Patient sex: F
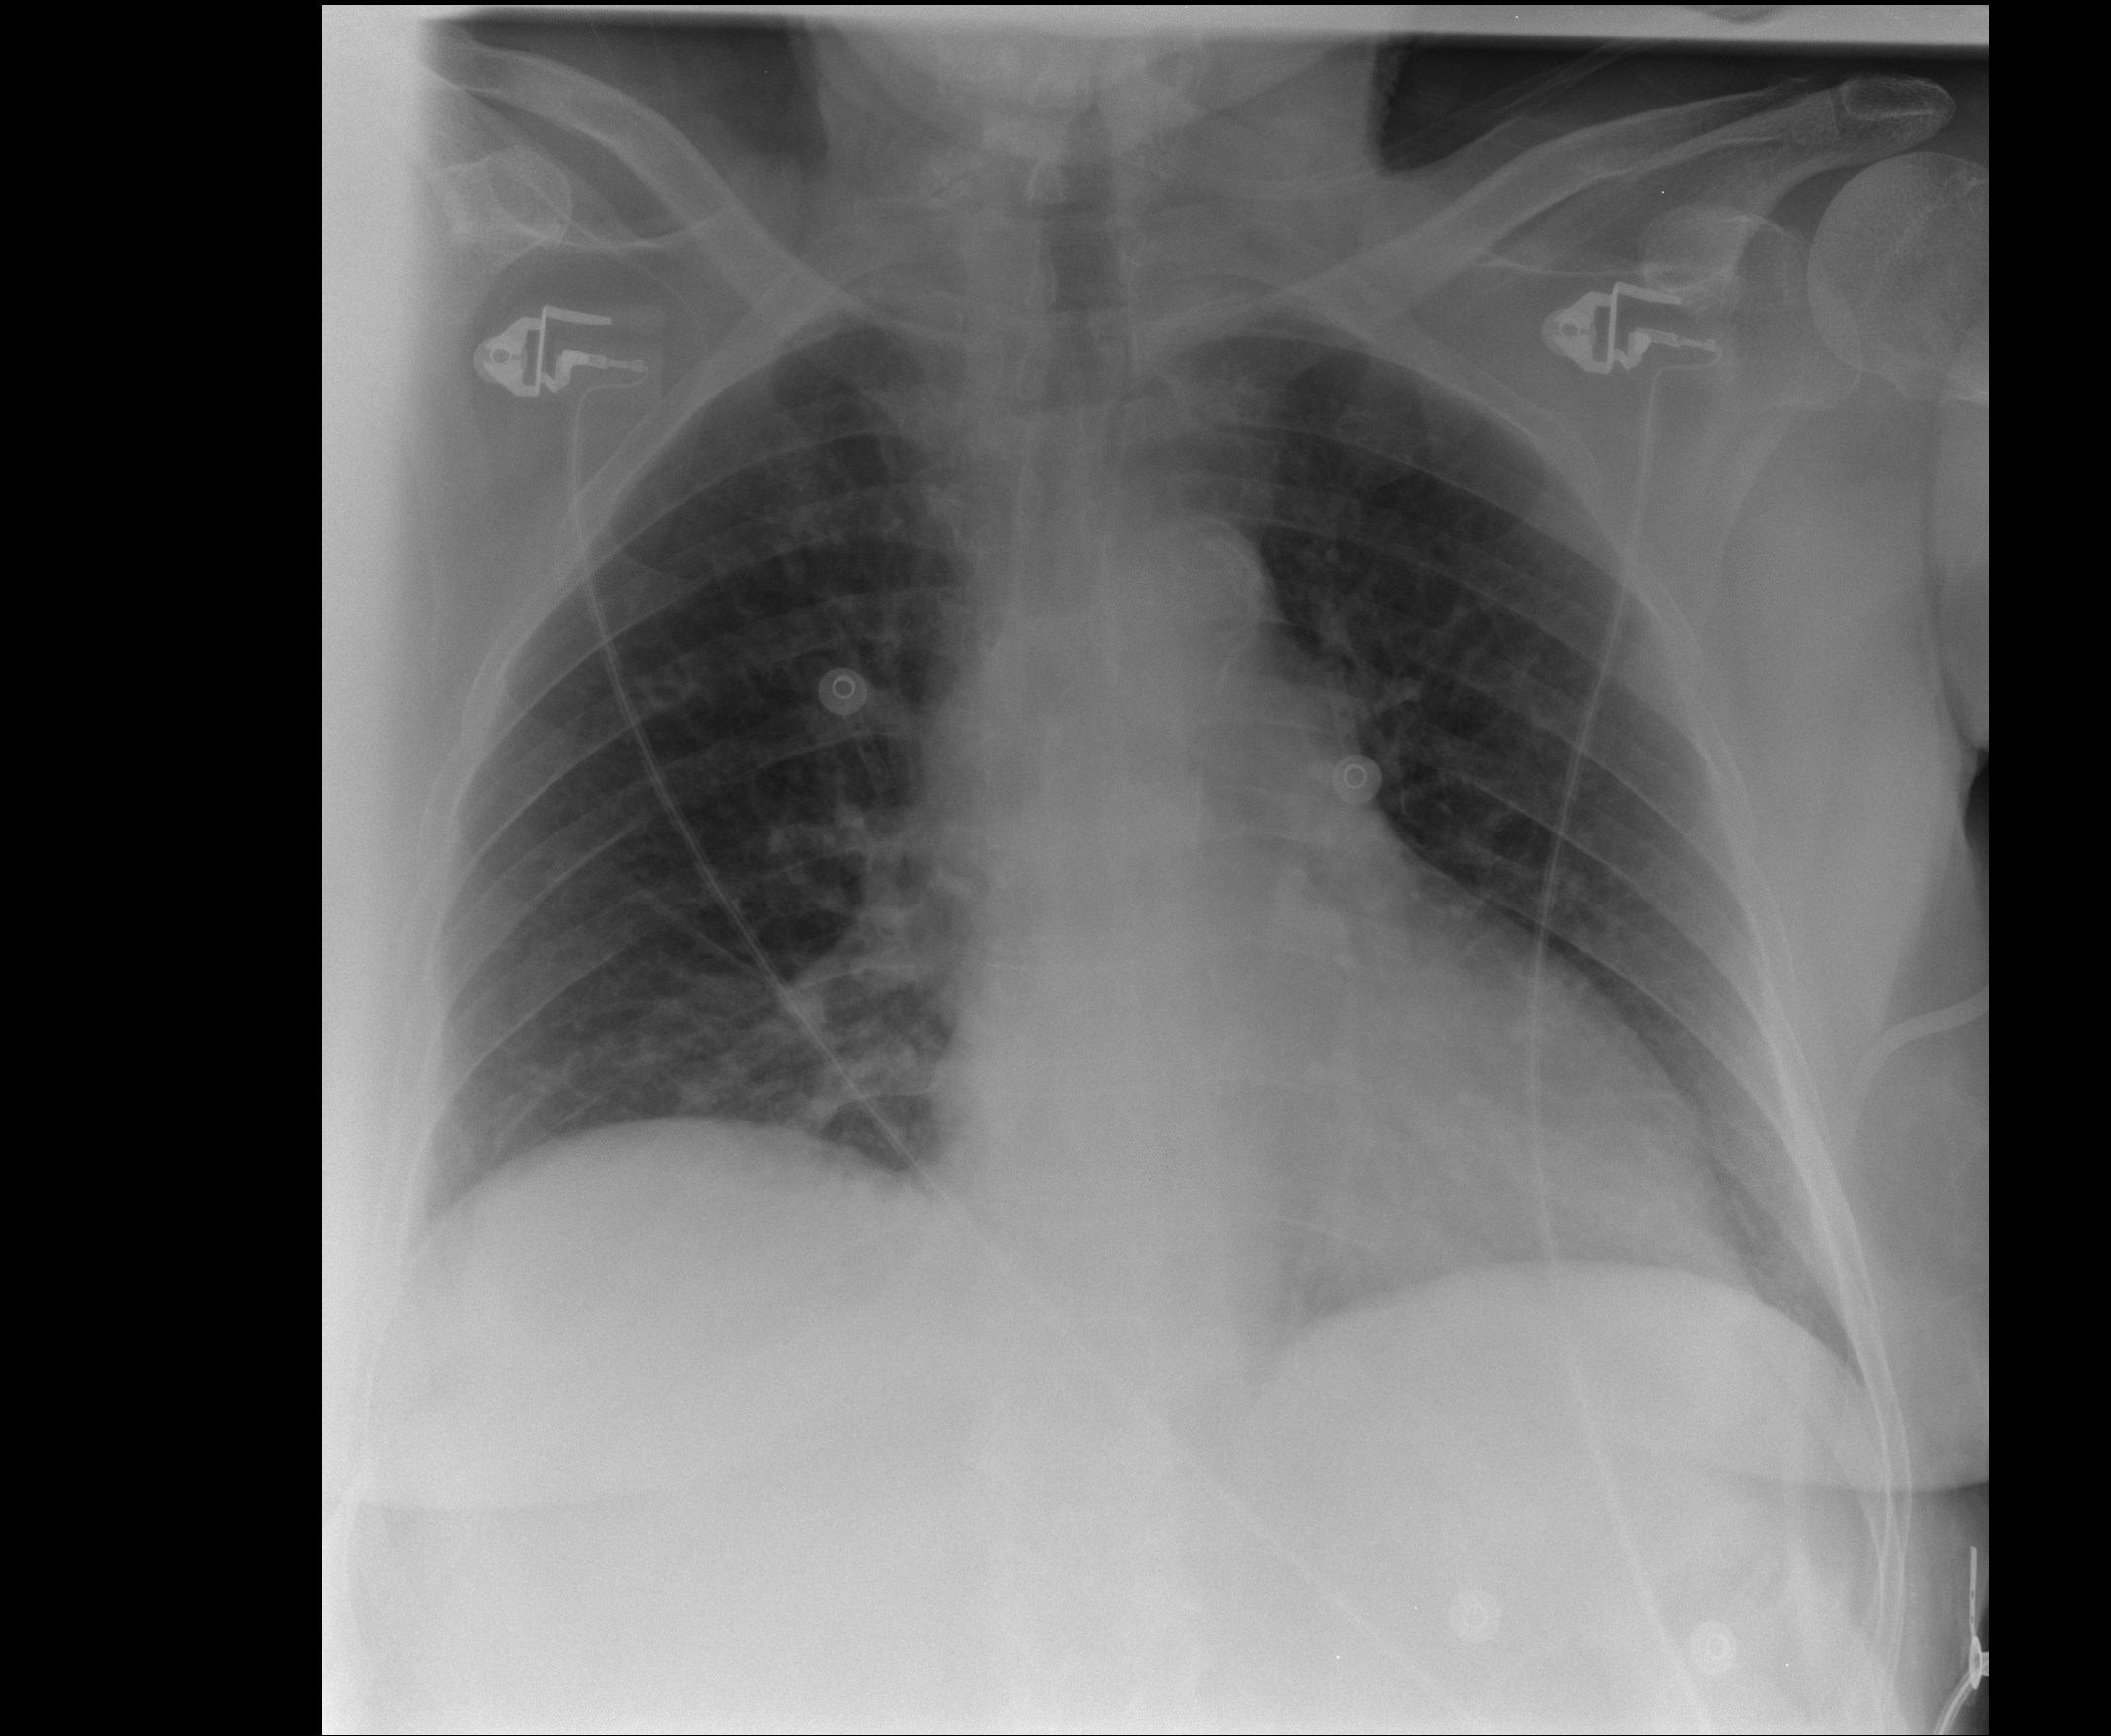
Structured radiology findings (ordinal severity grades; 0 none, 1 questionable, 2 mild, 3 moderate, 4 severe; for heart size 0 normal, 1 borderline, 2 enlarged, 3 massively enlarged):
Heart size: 0
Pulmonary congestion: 2
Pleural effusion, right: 1
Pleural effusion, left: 0
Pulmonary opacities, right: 0
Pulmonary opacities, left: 0
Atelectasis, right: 2
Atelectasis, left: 0